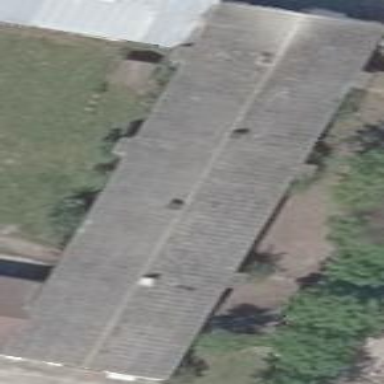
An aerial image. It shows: Stable building with gabled white roof made of eternit material. The roof is black in color.